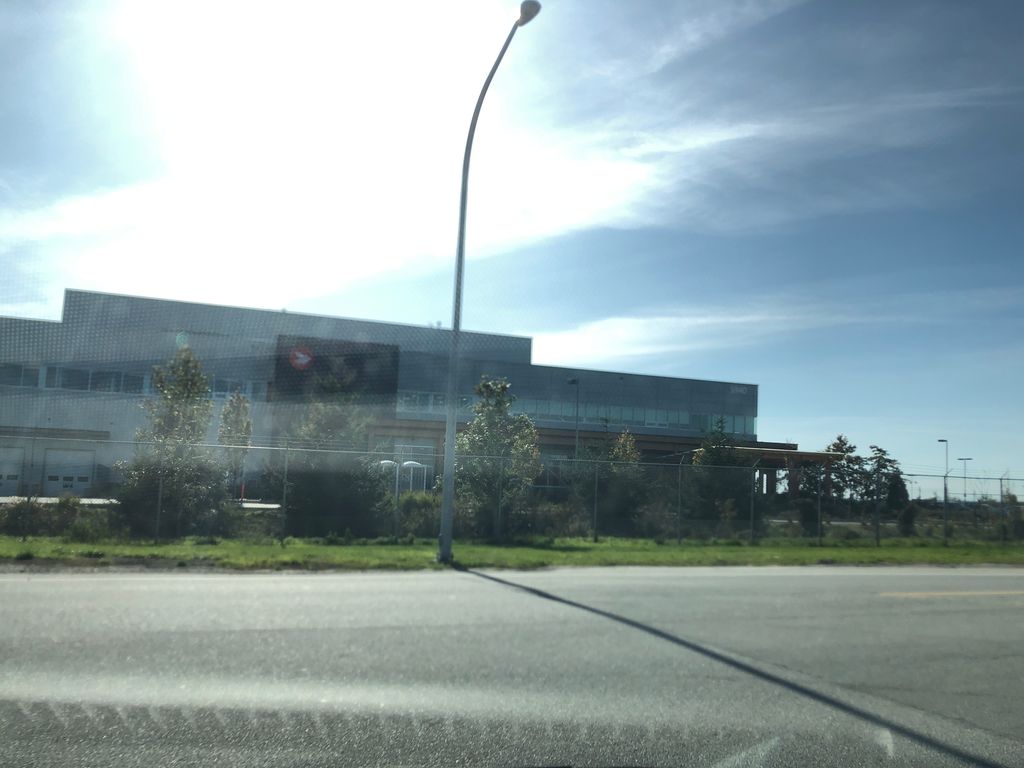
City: vancouver